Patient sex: M
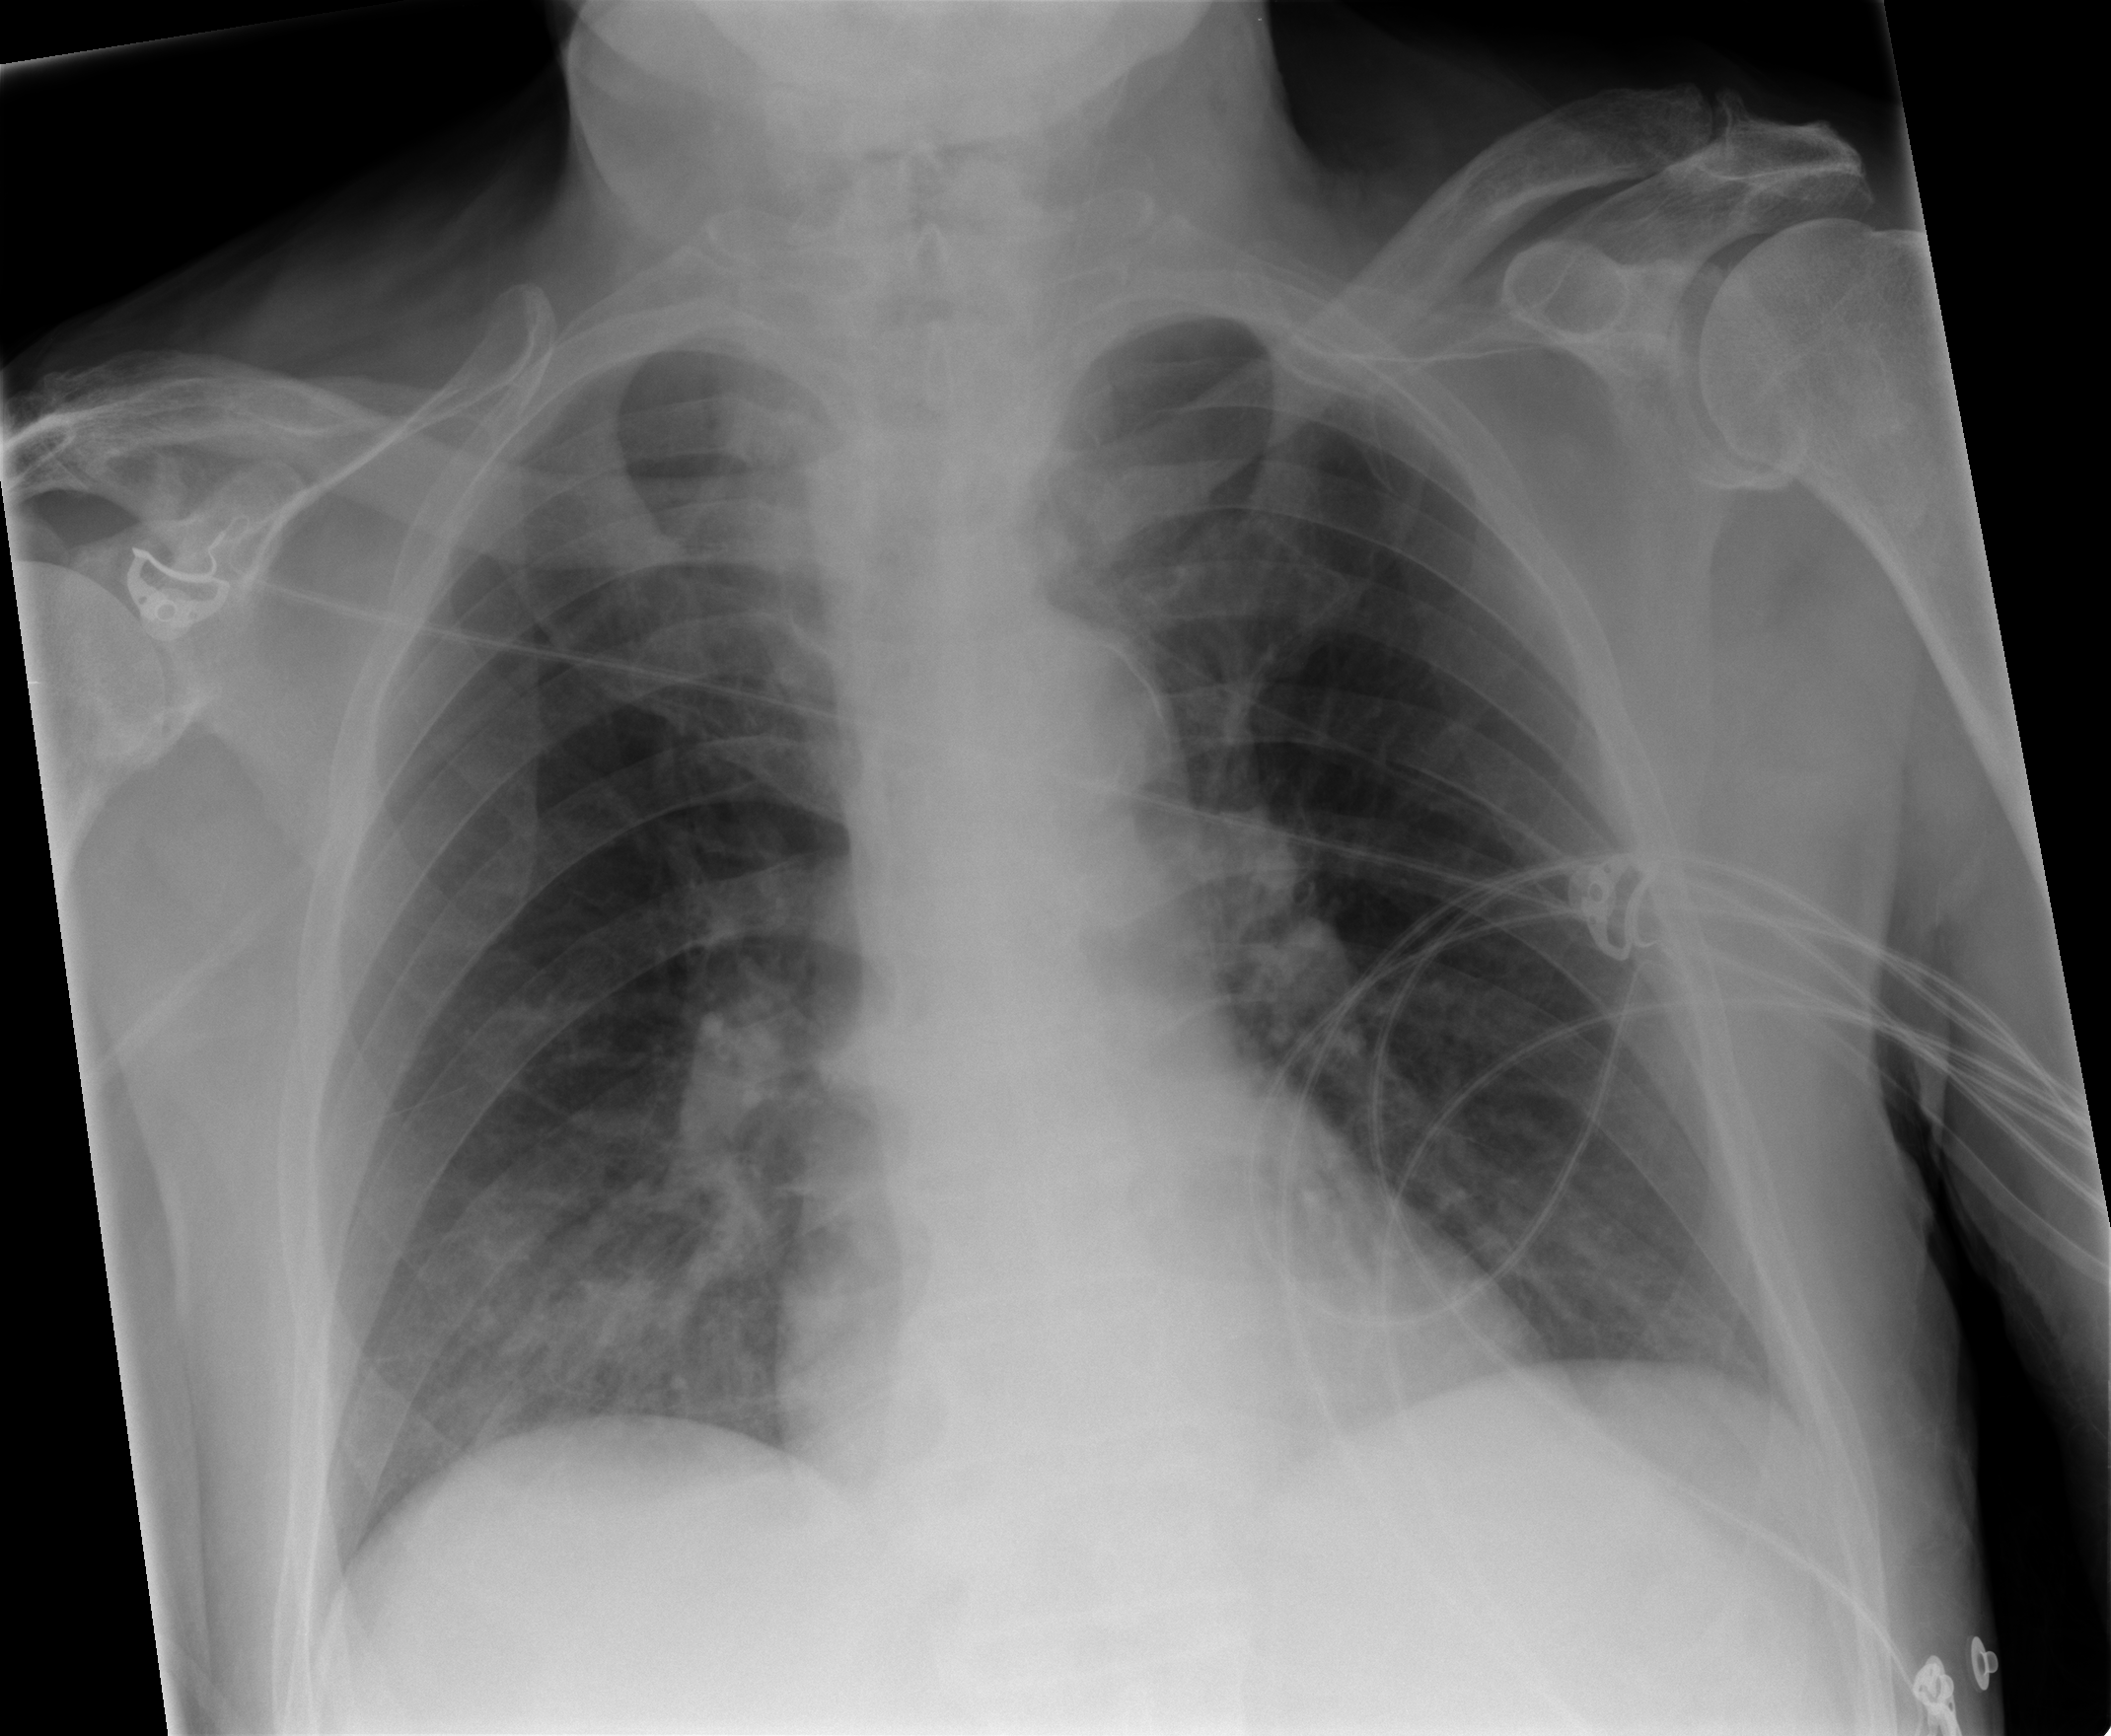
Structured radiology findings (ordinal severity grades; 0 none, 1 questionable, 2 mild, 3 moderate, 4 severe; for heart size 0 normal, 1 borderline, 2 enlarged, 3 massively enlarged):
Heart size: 0
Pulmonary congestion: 0
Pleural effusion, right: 0
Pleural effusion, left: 0
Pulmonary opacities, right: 2
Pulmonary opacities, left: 0
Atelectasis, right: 0
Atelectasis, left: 0